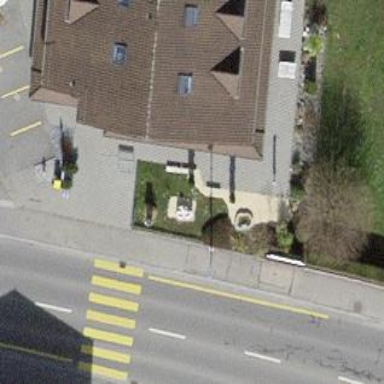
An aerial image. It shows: Outdoor seating area for leisure.